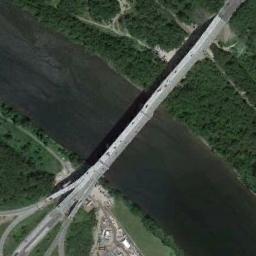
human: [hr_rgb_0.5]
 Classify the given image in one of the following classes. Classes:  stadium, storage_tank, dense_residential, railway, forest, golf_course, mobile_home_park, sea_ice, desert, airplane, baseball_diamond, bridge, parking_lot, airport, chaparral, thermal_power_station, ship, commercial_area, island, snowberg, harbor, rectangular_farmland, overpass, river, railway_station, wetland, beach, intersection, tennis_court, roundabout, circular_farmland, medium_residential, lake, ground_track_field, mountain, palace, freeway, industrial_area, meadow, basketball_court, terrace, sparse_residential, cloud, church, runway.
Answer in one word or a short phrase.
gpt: bridge